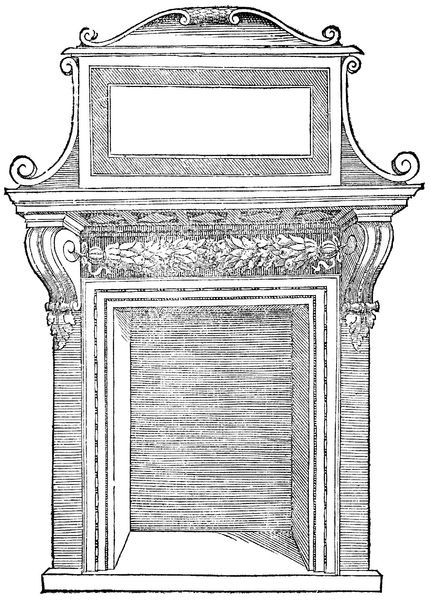
Titel: Architettura et Prospettiva
Künstler: Sebastiano Serlio
Schlagwörter: blätter, schatten, fenster, holz, zeichnung, ornament, architektur, rahmen, stein, feld, girlande, kamin, grafik, tafel, tor, nische, rechteck, schwarz weiss, radierung, stich, entwurf, schnitzerei, fries, grab, rollen, konsolen, konsole, vorlage, spirale, federzeichnung, kapitälchen, gewände, rollwerk, kollen